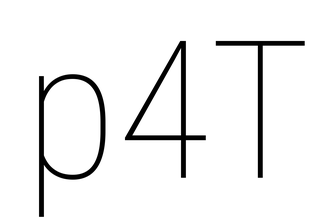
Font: Roboto_Condensed_Thin